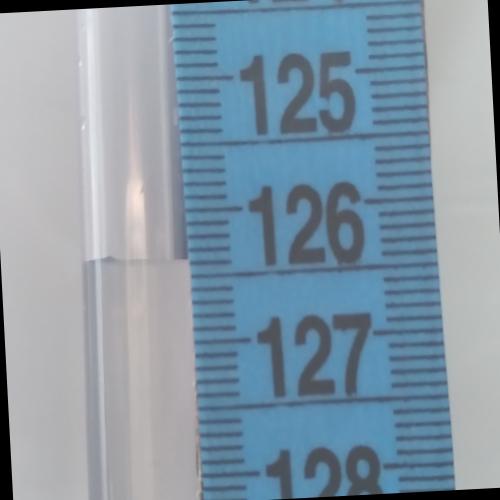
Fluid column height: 126.4 cm